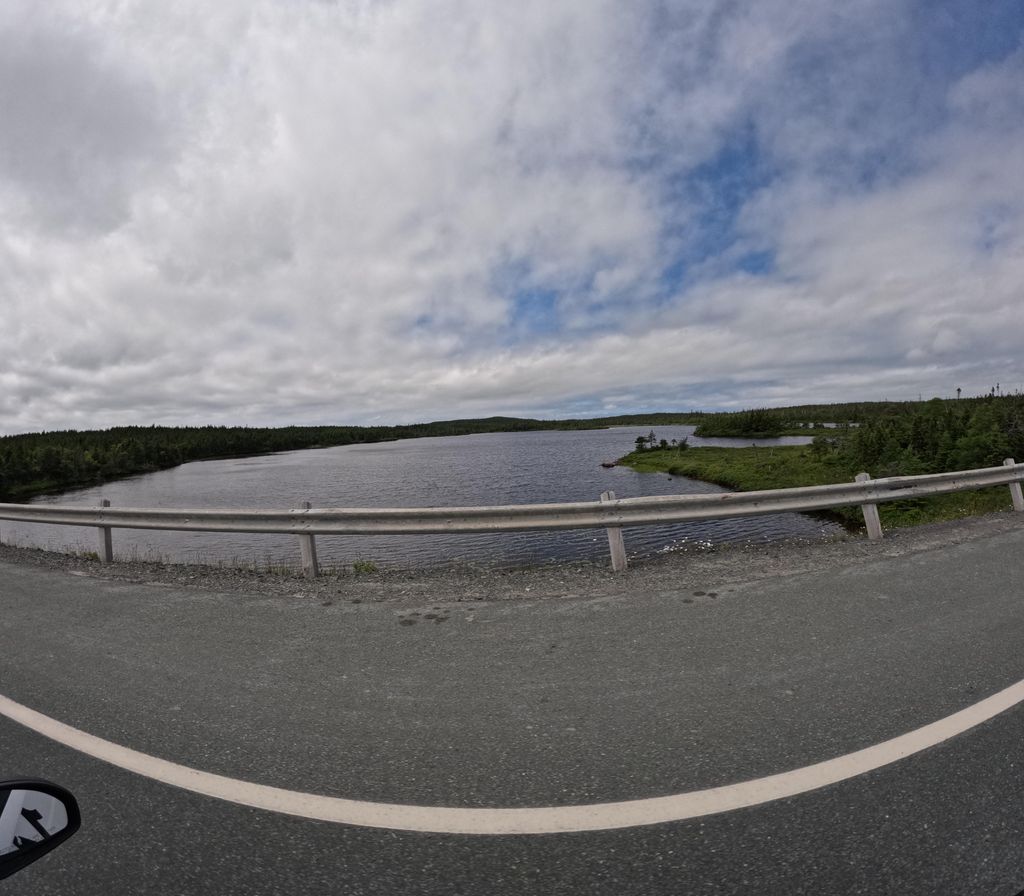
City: st_johns